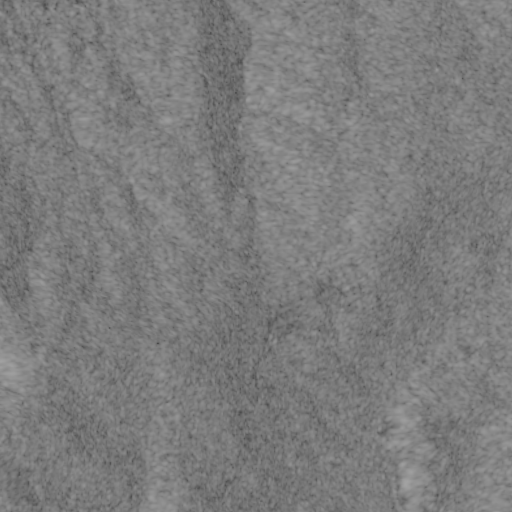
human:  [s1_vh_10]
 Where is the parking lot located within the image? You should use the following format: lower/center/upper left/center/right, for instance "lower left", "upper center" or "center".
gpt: The parking lot is located in the center of the image.
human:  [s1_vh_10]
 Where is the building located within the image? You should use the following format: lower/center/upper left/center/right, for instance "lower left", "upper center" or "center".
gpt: The building is located in the center of the image.
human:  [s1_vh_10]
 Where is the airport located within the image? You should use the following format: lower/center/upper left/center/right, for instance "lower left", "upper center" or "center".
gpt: There is no airport in the image.

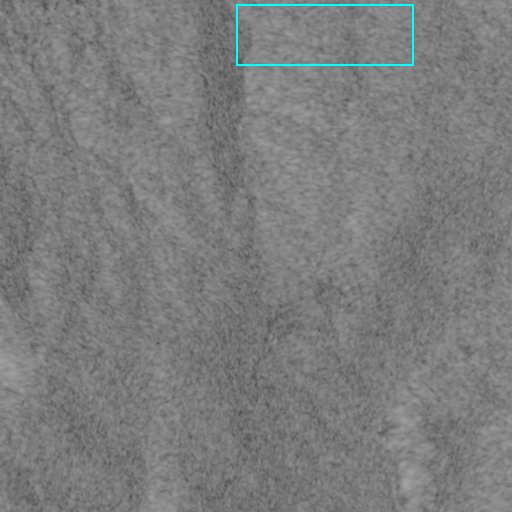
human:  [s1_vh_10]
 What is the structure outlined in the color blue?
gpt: There is no blue outline.
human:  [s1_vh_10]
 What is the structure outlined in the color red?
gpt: There is no structure outlined in red.